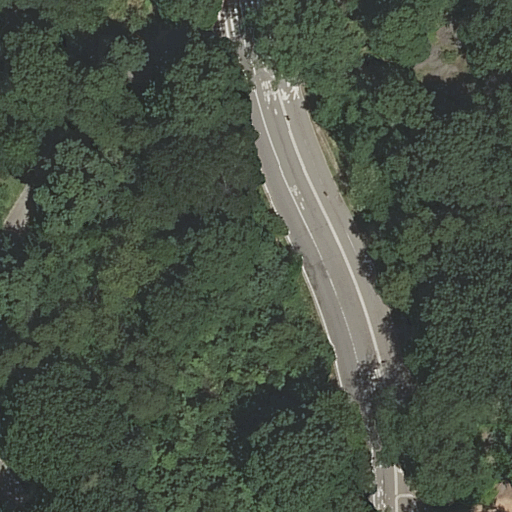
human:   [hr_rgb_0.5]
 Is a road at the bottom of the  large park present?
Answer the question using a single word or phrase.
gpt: yes

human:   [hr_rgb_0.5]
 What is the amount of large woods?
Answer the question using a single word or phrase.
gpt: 1

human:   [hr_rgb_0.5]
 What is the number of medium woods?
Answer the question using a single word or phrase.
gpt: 0

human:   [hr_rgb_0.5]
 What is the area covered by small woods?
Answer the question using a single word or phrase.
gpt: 0m2

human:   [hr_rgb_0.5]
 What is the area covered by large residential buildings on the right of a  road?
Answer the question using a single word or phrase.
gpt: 0m2

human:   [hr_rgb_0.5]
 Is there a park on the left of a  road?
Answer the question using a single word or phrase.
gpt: no

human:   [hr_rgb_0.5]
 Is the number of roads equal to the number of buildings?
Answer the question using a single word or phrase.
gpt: no

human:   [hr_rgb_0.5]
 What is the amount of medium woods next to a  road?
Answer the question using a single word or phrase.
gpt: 0

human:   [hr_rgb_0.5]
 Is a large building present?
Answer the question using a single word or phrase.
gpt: no

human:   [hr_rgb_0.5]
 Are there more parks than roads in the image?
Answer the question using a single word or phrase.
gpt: no

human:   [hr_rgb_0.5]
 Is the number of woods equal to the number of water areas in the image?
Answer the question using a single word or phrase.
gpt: no

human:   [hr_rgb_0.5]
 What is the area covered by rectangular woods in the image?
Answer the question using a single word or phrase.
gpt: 0m2

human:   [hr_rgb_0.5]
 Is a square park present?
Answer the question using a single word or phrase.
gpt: no

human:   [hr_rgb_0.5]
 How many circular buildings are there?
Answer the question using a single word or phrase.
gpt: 0

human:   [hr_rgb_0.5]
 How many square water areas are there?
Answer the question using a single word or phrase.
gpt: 0

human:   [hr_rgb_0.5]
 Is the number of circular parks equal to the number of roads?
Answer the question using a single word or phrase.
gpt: no

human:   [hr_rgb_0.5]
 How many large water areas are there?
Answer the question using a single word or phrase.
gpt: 0

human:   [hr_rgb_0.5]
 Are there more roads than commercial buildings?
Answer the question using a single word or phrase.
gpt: yes

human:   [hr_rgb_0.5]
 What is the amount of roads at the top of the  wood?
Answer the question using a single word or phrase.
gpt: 5

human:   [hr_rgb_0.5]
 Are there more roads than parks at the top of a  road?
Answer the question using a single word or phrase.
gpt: yes

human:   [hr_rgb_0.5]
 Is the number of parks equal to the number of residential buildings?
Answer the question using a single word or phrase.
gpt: no

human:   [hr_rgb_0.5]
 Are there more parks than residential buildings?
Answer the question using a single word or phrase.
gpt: yes

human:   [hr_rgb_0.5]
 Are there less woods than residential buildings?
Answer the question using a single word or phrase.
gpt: no

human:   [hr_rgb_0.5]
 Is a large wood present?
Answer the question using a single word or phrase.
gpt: yes

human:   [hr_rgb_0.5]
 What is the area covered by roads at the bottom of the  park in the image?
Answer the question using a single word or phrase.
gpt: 0m2

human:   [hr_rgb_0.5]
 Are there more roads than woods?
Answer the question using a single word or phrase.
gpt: yes

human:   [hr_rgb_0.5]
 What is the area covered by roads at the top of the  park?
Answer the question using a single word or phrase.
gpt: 0m2

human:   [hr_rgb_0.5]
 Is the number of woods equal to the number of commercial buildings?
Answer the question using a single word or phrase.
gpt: no

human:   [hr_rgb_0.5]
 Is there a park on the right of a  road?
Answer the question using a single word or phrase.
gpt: yes

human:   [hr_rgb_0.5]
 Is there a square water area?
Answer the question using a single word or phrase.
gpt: no

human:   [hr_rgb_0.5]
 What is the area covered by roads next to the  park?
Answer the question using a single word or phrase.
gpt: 0m2

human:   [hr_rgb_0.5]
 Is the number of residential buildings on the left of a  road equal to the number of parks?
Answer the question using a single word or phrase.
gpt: no

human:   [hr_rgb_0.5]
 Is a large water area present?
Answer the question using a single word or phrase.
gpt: no

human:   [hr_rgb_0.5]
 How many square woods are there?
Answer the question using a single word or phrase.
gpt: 0

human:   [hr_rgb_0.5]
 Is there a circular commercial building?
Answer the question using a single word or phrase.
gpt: no

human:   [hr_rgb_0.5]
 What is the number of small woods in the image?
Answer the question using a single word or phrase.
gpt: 0